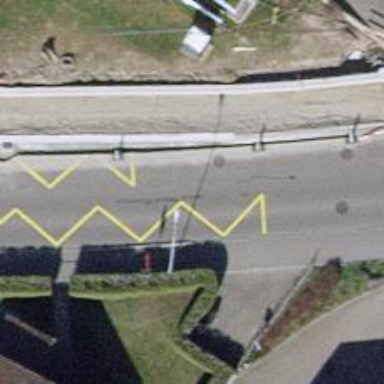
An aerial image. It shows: Bus stop with designated stop position for public transport.